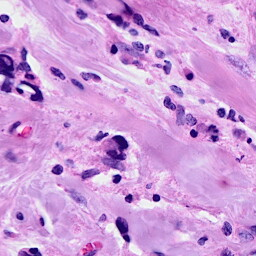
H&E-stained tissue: Breast